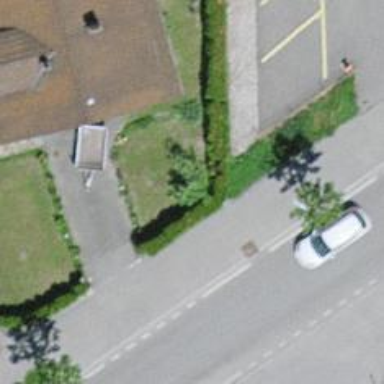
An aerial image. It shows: Hedge acting as barrier.